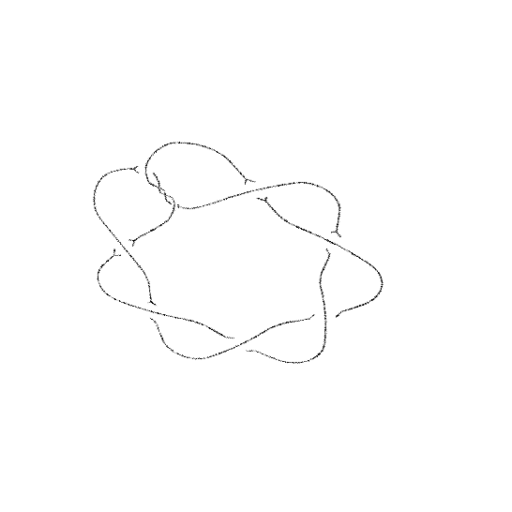
Crossing number: 10